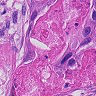
Metastatic tissue present: yes